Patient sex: F
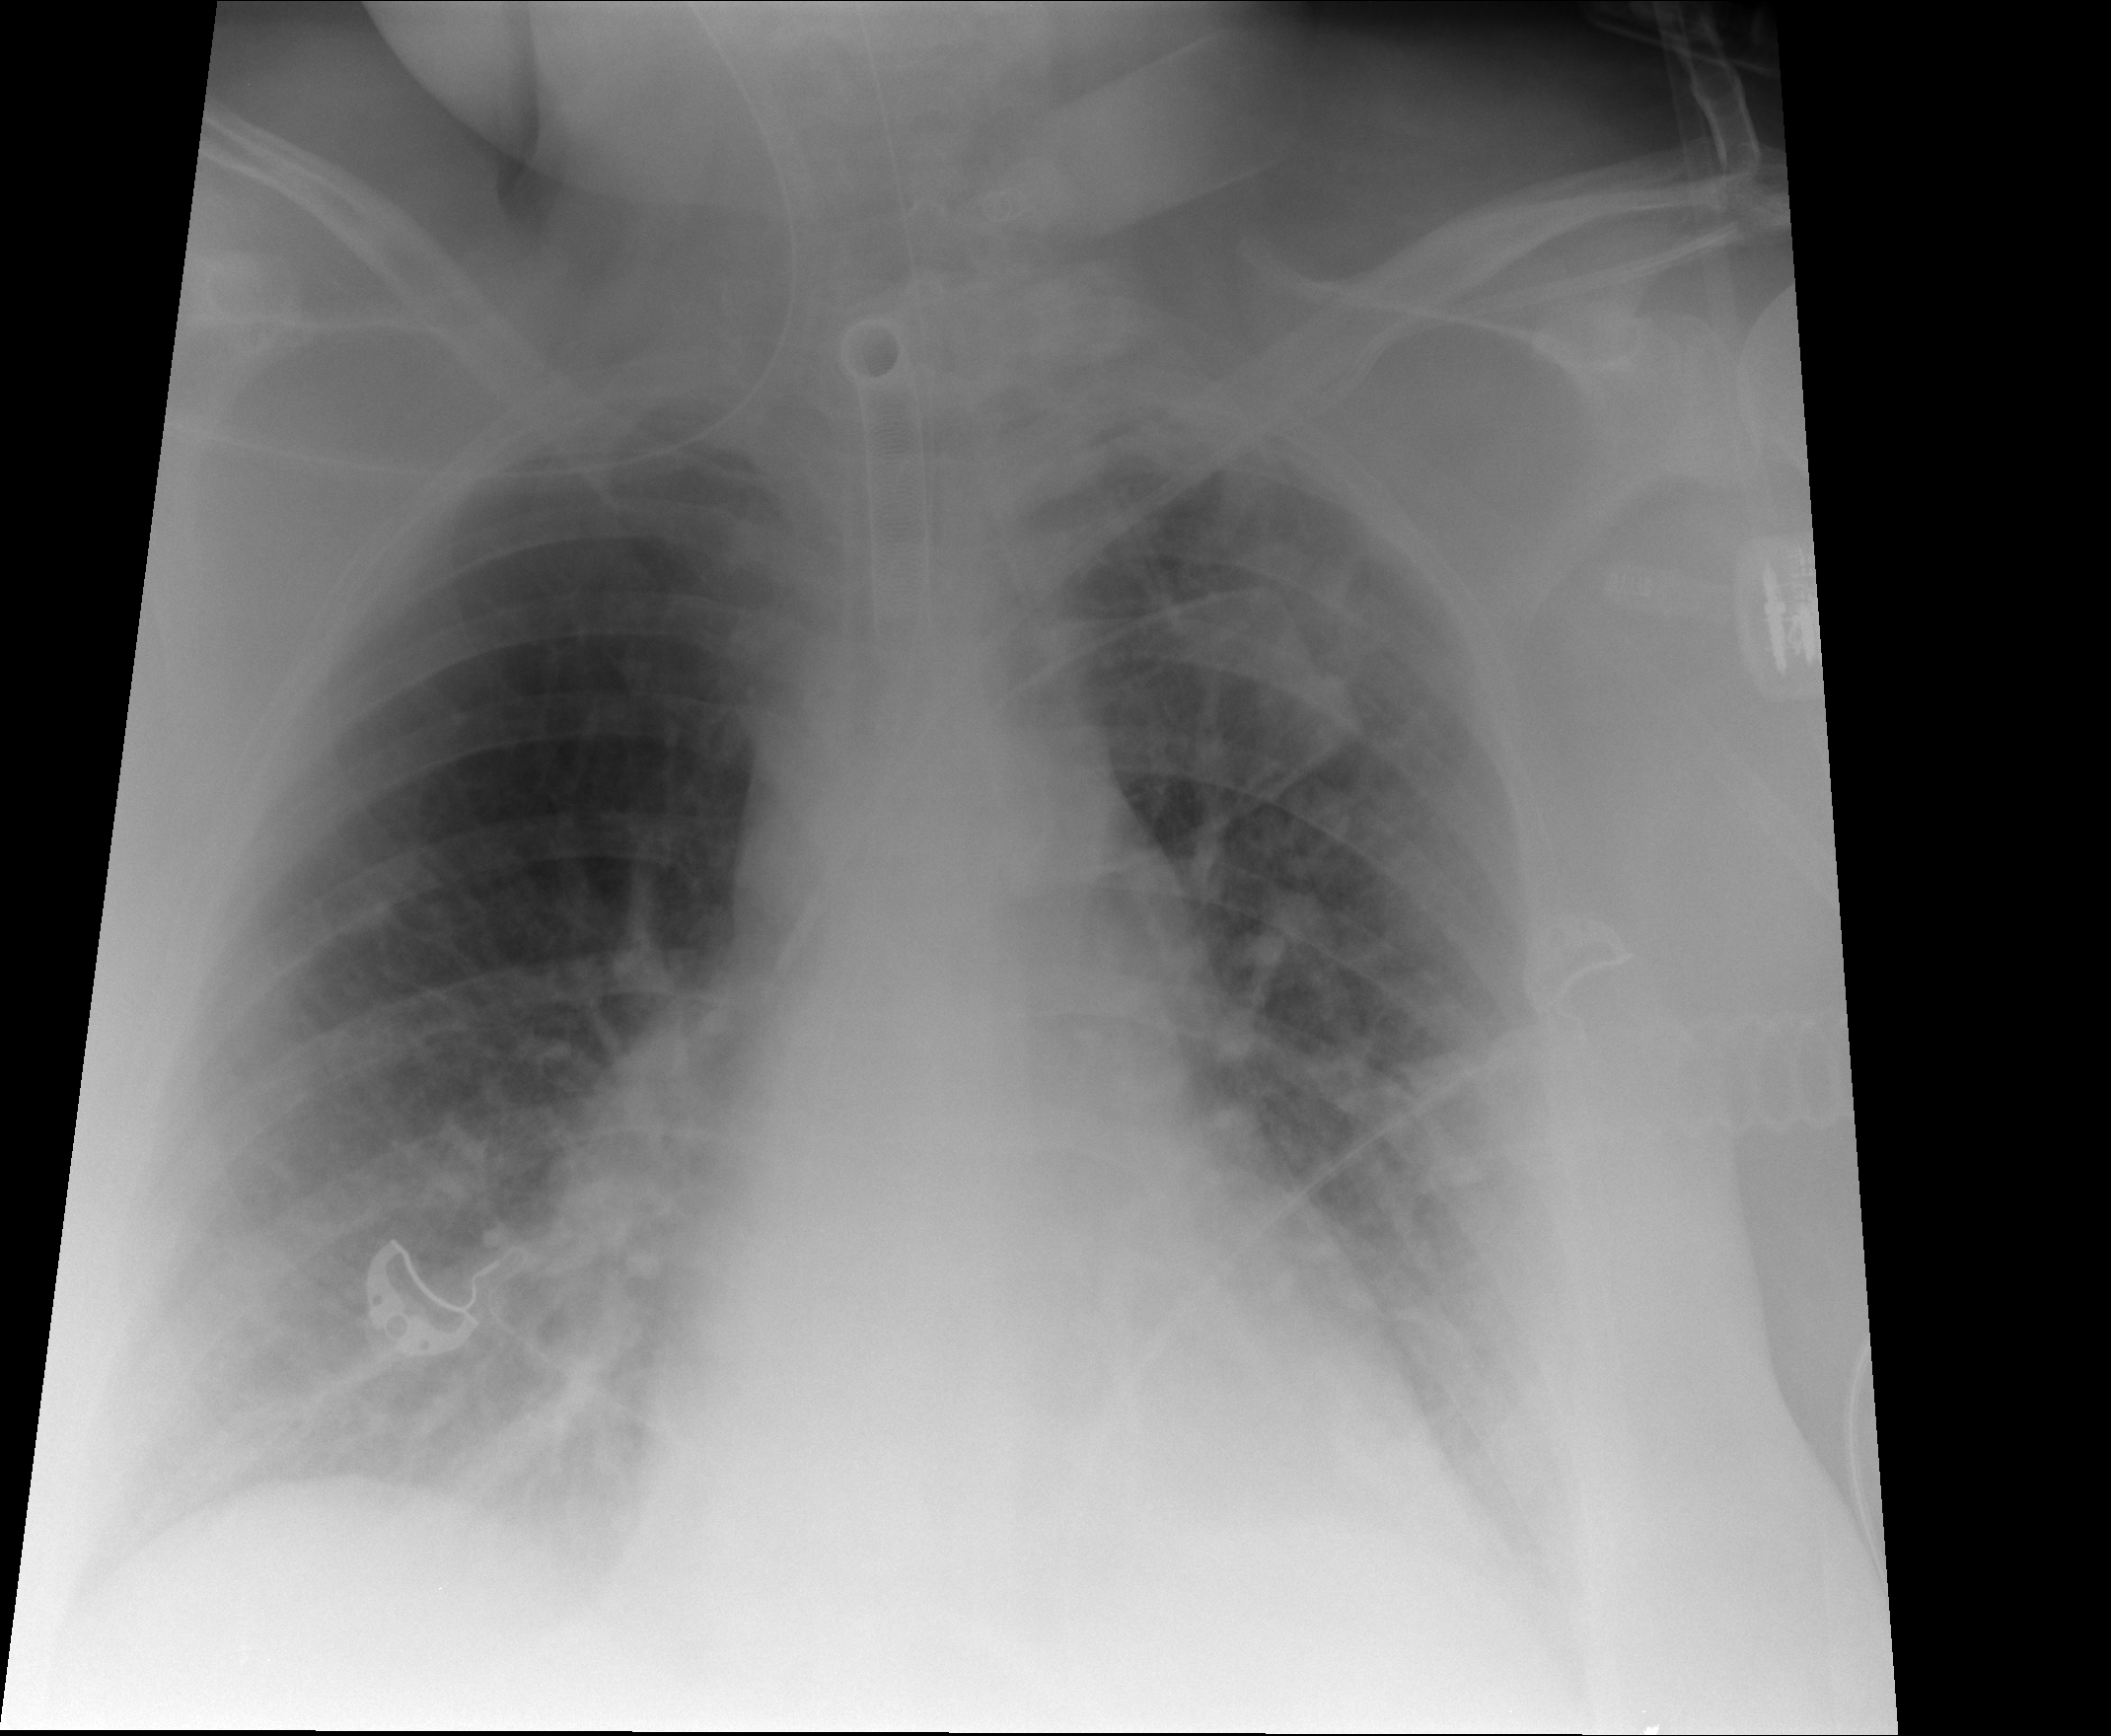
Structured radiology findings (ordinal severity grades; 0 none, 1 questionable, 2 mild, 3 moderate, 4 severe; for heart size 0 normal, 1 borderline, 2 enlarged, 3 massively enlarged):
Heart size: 0
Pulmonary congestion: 2
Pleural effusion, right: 0
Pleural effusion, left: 0
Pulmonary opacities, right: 2
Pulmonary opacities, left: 2
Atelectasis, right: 2
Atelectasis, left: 2